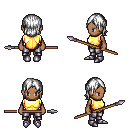
a pixel art fantasy rpg character, female body template, human, dark skin, gold chest armor, metal pants, white long bangs hairstyle, metal boots, spear, four views (front, back, left, right), 2x2 character sprite sheet, small pixel art, hard edges, no anti-aliasing